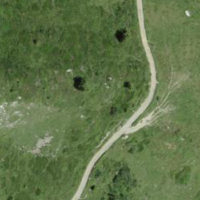
EUNIS habitat code: 26
Species observed at this site:
Rhododendron ferrugineum